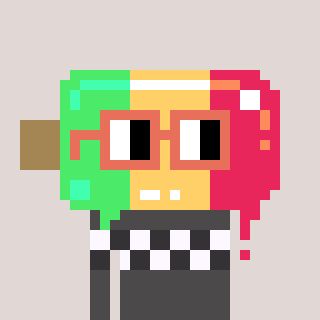
a pixel art character with square orange glasses, a icepop-shaped head and a grayscale-colored body on a warm background